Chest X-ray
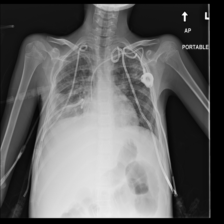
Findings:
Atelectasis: negative
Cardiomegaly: negative
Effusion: negative
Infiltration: negative
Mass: negative
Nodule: negative
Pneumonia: negative
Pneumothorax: negative
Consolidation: negative
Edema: negative
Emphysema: negative
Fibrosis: negative
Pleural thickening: positive
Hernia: negative